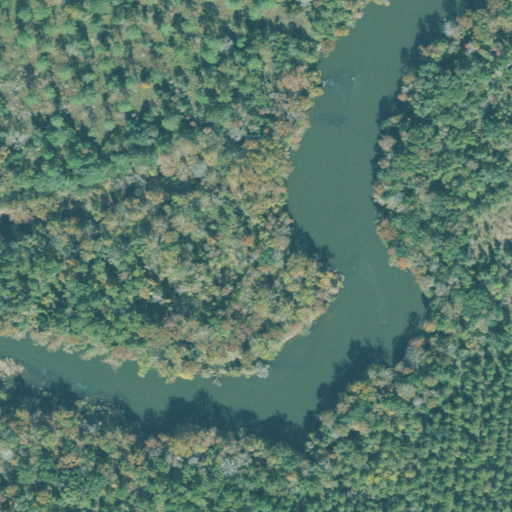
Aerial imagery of island in Georgia named Prossers Island containing woody wetlands, mixed forest, open water, evergreen forest, and herbaceous wetlands